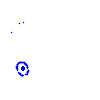
Particle: electron